Question: I apologize for a somewhat duplicate post, I asked a question about this yesterday however I did not do a good job of stating the problem and because of this the feedback was not useful. I have since learned more about the problem and can put it in a more clear and concise way which will hopefully help solve this.
Whenever I try to post to a page the controller maps the url to the access-denied-handler as specified by mvc-dispatch-servlet.xml. If I try to get to a page then it hits the correct @requestmapping and everything is ok.

I have tried adding
'''
<intercept-url pattern="/pages/ReceiveFile" access="permitAll"/>
'''
which does nothing.
I have just recently narrowed this problem down to
'''
<filter-mapping>
<filter-name>springSecurityFilterChain</filter-name>
<url-pattern>/*</url-pattern>
</filter-mapping>
'''
which seems to be blocking the post operations. If I change this to /pages/* then I can post to a page that is /ReceiveFile because it is mapped that way in web.xml. This skips the main controller altogether. With that setting if I try to go to pages/ReceiveFile it still goes through the controller and goes to the 403 page. I don't believe bypassing my controller with all post operations is a good permanent solution.
How do I allow these post operations to go through?
Thanks!
some code cut to reduce unnecessary length
'''
@Controller
public class MainController {
String URLroot = "pages/";
@PreAuthorize("hasRole('_discover')")
@RequestMapping(value = {"/discover/**" }, method = RequestMethod.GET)
public ModelAndView discover(HttpServletRequest request) {
StringBuffer mapping = request.getRequestURL();
String URLoffset = getURLoffset(mapping);
ModelAndView model = new ModelAndView();
model.addObject("title", "Spring Security Login Form - Database Authentication");
model.addObject("message", "This is default page no longer!");
model.setViewName(URLoffset);
return model;
}
/**
* Upload single file using Spring Controller
*/
@RequestMapping(value = "/ReceiveFile", method = {RequestMethod.POST,RequestMethod.GET})
public ModelAndView test(){
//Do useful things which require post.....
ModelAndView model = new ModelAndView();
model.setViewName("springtest");
return model;
}
@RequestMapping(value = "/admin**", method = RequestMethod.GET)
public ModelAndView adminPage(HttpServletRequest request) {
StringBuffer mapping = request.getRequestURL();
String URLoffset = getURLoffset(mapping);
ModelAndView model = new ModelAndView();
model.addObject("title", "Spring Security Login Form - Database Authentication");
model.addObject("message", "This page is for ROLE_ADMIN only!");
model.setViewName(URLoffset);
return model;
}
@RequestMapping(value = "/signout", method = { RequestMethod.POST, RequestMethod.GET })
public ModelAndView login() {
ModelAndView model = new ModelAndView();
model.setViewName("signout");
return model;
}
@RequestMapping(value = "/login", method = RequestMethod.GET)
public ModelAndView login(@RequestParam(value = "error", required = false) String error,
@RequestParam(value = "logout", required = false) String logout) {
ModelAndView model = new ModelAndView();
if (error != null) {
model.addObject("error", "Invalid username and password!");
}
if (logout != null) {
model.addObject("msg", "You've been logged out successfully.");
}
model.setViewName("login");
return model;
}
//for 403 access denied page
@RequestMapping(value = "/403", method = { RequestMethod.POST, RequestMethod.GET })
public ModelAndView accesssDenied() {
ModelAndView model = new ModelAndView();
//check if user is logged in
Authentication auth = SecurityContextHolder.getContext().getAuthentication();
if (!(auth instanceof AnonymousAuthenticationToken)) {
// UserDetails userDetail = (UserDetails) auth.getPrincipal();
System.out.println(auth.getName());
model.addObject("username", auth.getName());
}
model.setViewName("/403");
return model;
}
/**
* Upload single file using Spring Controller
*/
@RequestMapping(value = "/uploadFile2", method = {RequestMethod.POST,RequestMethod.GET})
public @ResponseBody
String uploadFileHandler(@RequestParam("name") String name,
@RequestParam("file") MultipartFile file) {
if (!file.isEmpty()) {
try {
byte[] bytes = file.getBytes();
// Creating the directory to store file
String rootPath = System.getProperty("catalina.home");
File dir = new File(rootPath + File.separator + "tmpFiles");
if (!dir.exists())
dir.mkdirs();
// Create the file on server
File serverFile = new File(dir.getAbsolutePath()
+ File.separator + name);
BufferedOutputStream stream = new BufferedOutputStream(
new FileOutputStream(serverFile));
stream.write(bytes);
stream.close();
instance.debug("FileUploadController" + " uploadFileHandler", "Server File Location=" + serverFile.getAbsolutePath());
return "You successfully uploaded file=" + name;
} catch (Exception e) {
return "You failed to upload " + name + " => " + e.getMessage();
}
} else {
return "You failed to upload " + name
+ " because the file was empty.";
}
}
}
'''
'''
<beans xmlns="http://www.springframework.org/schema/beans"
xmlns:context="http://www.springframework.org/schema/context"
xmlns:xsi="http://www.w3.org/2001/XMLSchema-instance"
xmlns:mvc="http://www.springframework.org/schema/mvc"
xsi:schemaLocation="
http://www.springframework.org/schema/beans
http://www.springframework.org/schema/beans/spring-beans-3.0.xsd
http://www.springframework.org/schema/context
http://www.springframework.org/schema/context/spring-context-3.0.xsd
http://www.springframework.org/schema/mvc
http://www.springframework.org/schema/mvc/spring-mvc-3.0.xsd">
<context:component-scan base-package="com.mkyong.*" />
<!-- Currently not working. Made a work around by having resources at /resources and pages at /pages -->
<mvc:resources location="/resources/" mapping="/resources/" />
<!-- also add the following beans to get rid of some exceptions -->
<bean
class="org.springframework.web.servlet.mvc.annotation.AnnotationMethodHandlerAdapter" />
<bean
class="org.springframework.web.servlet.mvc.annotation.DefaultAnnotationHandlerMapping">
</bean>
<bean id="multipartResolver"
class="org.springframework.web.multipart.commons.CommonsMultipartResolver">
<!-- setting maximum upload size -->
<property name="maxUploadSize">
<value>100000</value>
</property>
</bean>
<bean
class="org.springframework.web.servlet.view.InternalResourceViewResolver">
<property name="prefix">
<value>/WEB-INF/pages/</value>
</property>
<property name="suffix">
<value>.jsp</value>
</property>
</bean>
</beans>
'''
'''
<beans:beans xmlns="http://www.springframework.org/schema/security"
xmlns:context="http://www.springframework.org/schema/context"
xmlns:beans="http://www.springframework.org/schema/beans"
xmlns:xsi="http://www.w3.org/2001/XMLSchema-instance"
xsi:schemaLocation="http://www.springframework.org/schema/beans
http://www.springframework.org/schema/beans/spring-beans-3.0.xsd
http://www.springframework.org/schema/security
http://www.springframework.org/schema/security/spring-security-3.2.xsd
http://www.springframework.org/schema/context
http://www.springframework.org/schema/context/spring-context-3.0.xsd">
<context:component-scan base-package="com.mkyong.*" />
<!-- enable use-expressions -->
<http auto-config="true" use-expressions="true">
<!-- login page must be available to all. The order matters, if this is after something which secures the page this will fail. -->
<!-- <intercept-url pattern="/SignupUserServlet" access="permitAll"/> -->
<intercept-url pattern="/pages/ReceiveFile" access="permitAll"/>
<intercept-url pattern="/pages/fileUpdate2" access="permitAll"/>
<intercept-url pattern="/pages/login" access="permitAll" />
<intercept-url pattern="/pages/admin/**" access="hasRole('_admin')" />
<intercept-url pattern="/pages/trade/**" access="hasRole('_trader')" />
<intercept-url pattern="/pages/discover/**" access="hasRole('_users')" />
<!-- access denied page -->
<access-denied-handler error-page="/pages/403" />
<form-login
login-page="/pages/login"
default-target-url="/pages/common/redirectportal"
authentication-failure-url="/pages/login?error"
username-parameter="username"
password-parameter="password" />
<logout logout-url="/pages/logout" logout-success-url="/pages/login?logout" />
<!-- enable csrf protection -->
<csrf/>
</http>
<!-- Select users and user_roles from database -->
<authentication-manager>
<authentication-provider ref="customAuthenticationProvider"/>
<!--<jdbc-user-service data-source-ref="dataSource"
users-by-username-query=
"select email,pwhash, enabled from users where email=?"
authorities-by-username-query=
"select email, groupname from usergroups where email =? " />
</authentication-provider> -->
</authentication-manager>
</beans:beans>
'''
'''
<web-app id="WebApp_ID" version="2.4"
xmlns="http://java.sun.com/xml/ns/j2ee" xmlns:xsi="http://www.w3.org/2001/XMLSchema-instance"
xsi:schemaLocation="http://java.sun.com/xml/ns/j2ee
http://java.sun.com/xml/ns/j2ee/web-app_2_4.xsd">
<!-- Spring MVC -->
<servlet>
<servlet-name>mvc-dispatcher</servlet-name>
<servlet-class>org.springframework.web.servlet.DispatcherServlet</servlet-class>
<load-on-startup>1</load-on-startup>
</servlet>
<servlet>
<servlet-name>InitServlet</servlet-name>
<servlet-class>servlet.InitServlet</servlet-class>
<init-param>
<param-name>configfile</param-name>
</init-param>
<load-on-startup>2</load-on-startup>
</servlet>
<servlet>
<servlet-name>AdminServlet</servlet-name>
<servlet-class>servlet.admin.AdminServlet</servlet-class>
<load-on-startup>3</load-on-startup>
</servlet>
<servlet>
<servlet-name>UserServlet</servlet-name>
<servlet-class>servlet.user.UserServlet</servlet-class>
<load-on-startup>4</load-on-startup>
</servlet>
<servlet>
<servlet-name>SignupUserServlet</servlet-name>
<servlet-class>servlet.user.SignupUserServlet</servlet-class>
<load-on-startup>5</load-on-startup>
</servlet>
<servlet>
<servlet-name>ReceiveFile</servlet-name>
<servlet-class>servlet.user.ReceiveFile</servlet-class>
<load-on-startup>6</load-on-startup>
</servlet>
<servlet-mapping>
<servlet-name>mvc-dispatcher</servlet-name>
<url-pattern>/pages/*</url-pattern>
</servlet-mapping>
<servlet-mapping>
<servlet-name>AdminServlet</servlet-name>
<url-pattern>/AdminServlet</url-pattern>
</servlet-mapping>
<servlet-mapping>
<servlet-name>UserServlet</servlet-name>
<url-pattern>/UserServlet</url-pattern>
</servlet-mapping>
<servlet-mapping>
<servlet-name>SignupUserServlet</servlet-name>
<url-pattern>/SignupUserServlet</url-pattern>
</servlet-mapping>
<servlet-mapping>
<servlet-name>ReceiveFile</servlet-name>
<url-pattern>/ReceiveFile</url-pattern>
</servlet-mapping>
<listener>
<listener-class>org.springframework.web.context.ContextLoaderListener</listener-class>
</listener>
<context-param>
<param-name>contextConfigLocation</param-name>
<param-value>
/WEB-INF/spring-security.xml,
/WEB-INF/spring-database.xml
</param-value>
</context-param>
<!-- Spring Security -->
<filter>
<filter-name>springSecurityFilterChain</filter-name>
<filter-class>org.springframework.web.filter.DelegatingFilterProxy</filter-class>
</filter>
<filter-mapping>
<filter-name>springSecurityFilterChain</filter-name>
<url-pattern>/*</url-pattern>
</filter-mapping>
</web-app>
'''
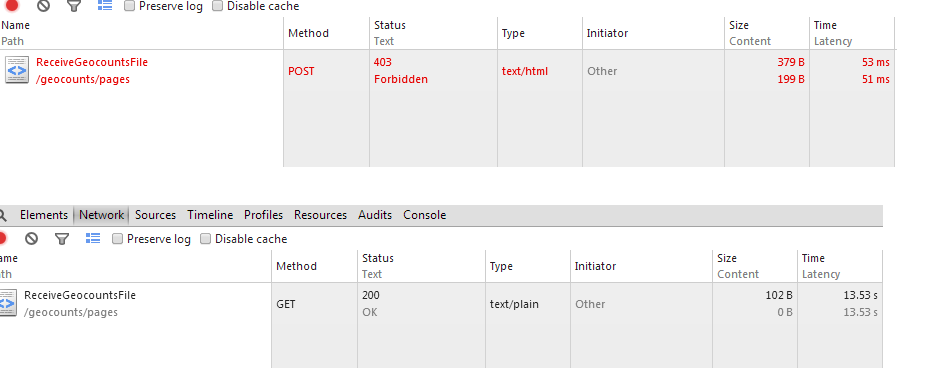
Answer: I'm not 100% sure, but I think it's this line of configuration that's causing the problem in the spring-security.xml:
'''
<csrf/>
'''
If you enable <URL> in the security, your post requests need to be updated to include some extra information. It explains why GET works, but POST doesn't.
In your case, try removing it, and see if it fixes the problem.